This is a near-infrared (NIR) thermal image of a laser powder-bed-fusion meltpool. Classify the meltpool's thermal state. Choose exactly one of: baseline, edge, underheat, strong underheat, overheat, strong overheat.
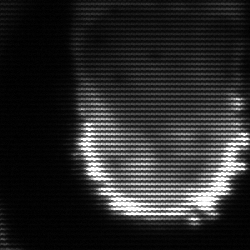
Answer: baseline